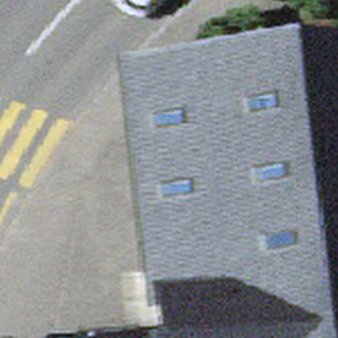
Label: other